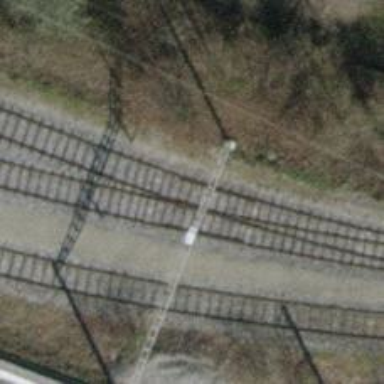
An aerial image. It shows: Single railway spur track.